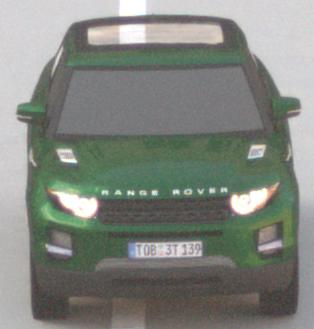
Make: Land Rover
Model: Range Rover Evoque 2.0 Si4
Detailed model: Range Rover Evoque (I)
Model produced from: 2011/08
Model produced until: 2013/11
Doors: 5
Color: green
Road condition: dry road
Daytime: sunrise or sunset
Contrast: low contrast